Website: lowes
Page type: cart
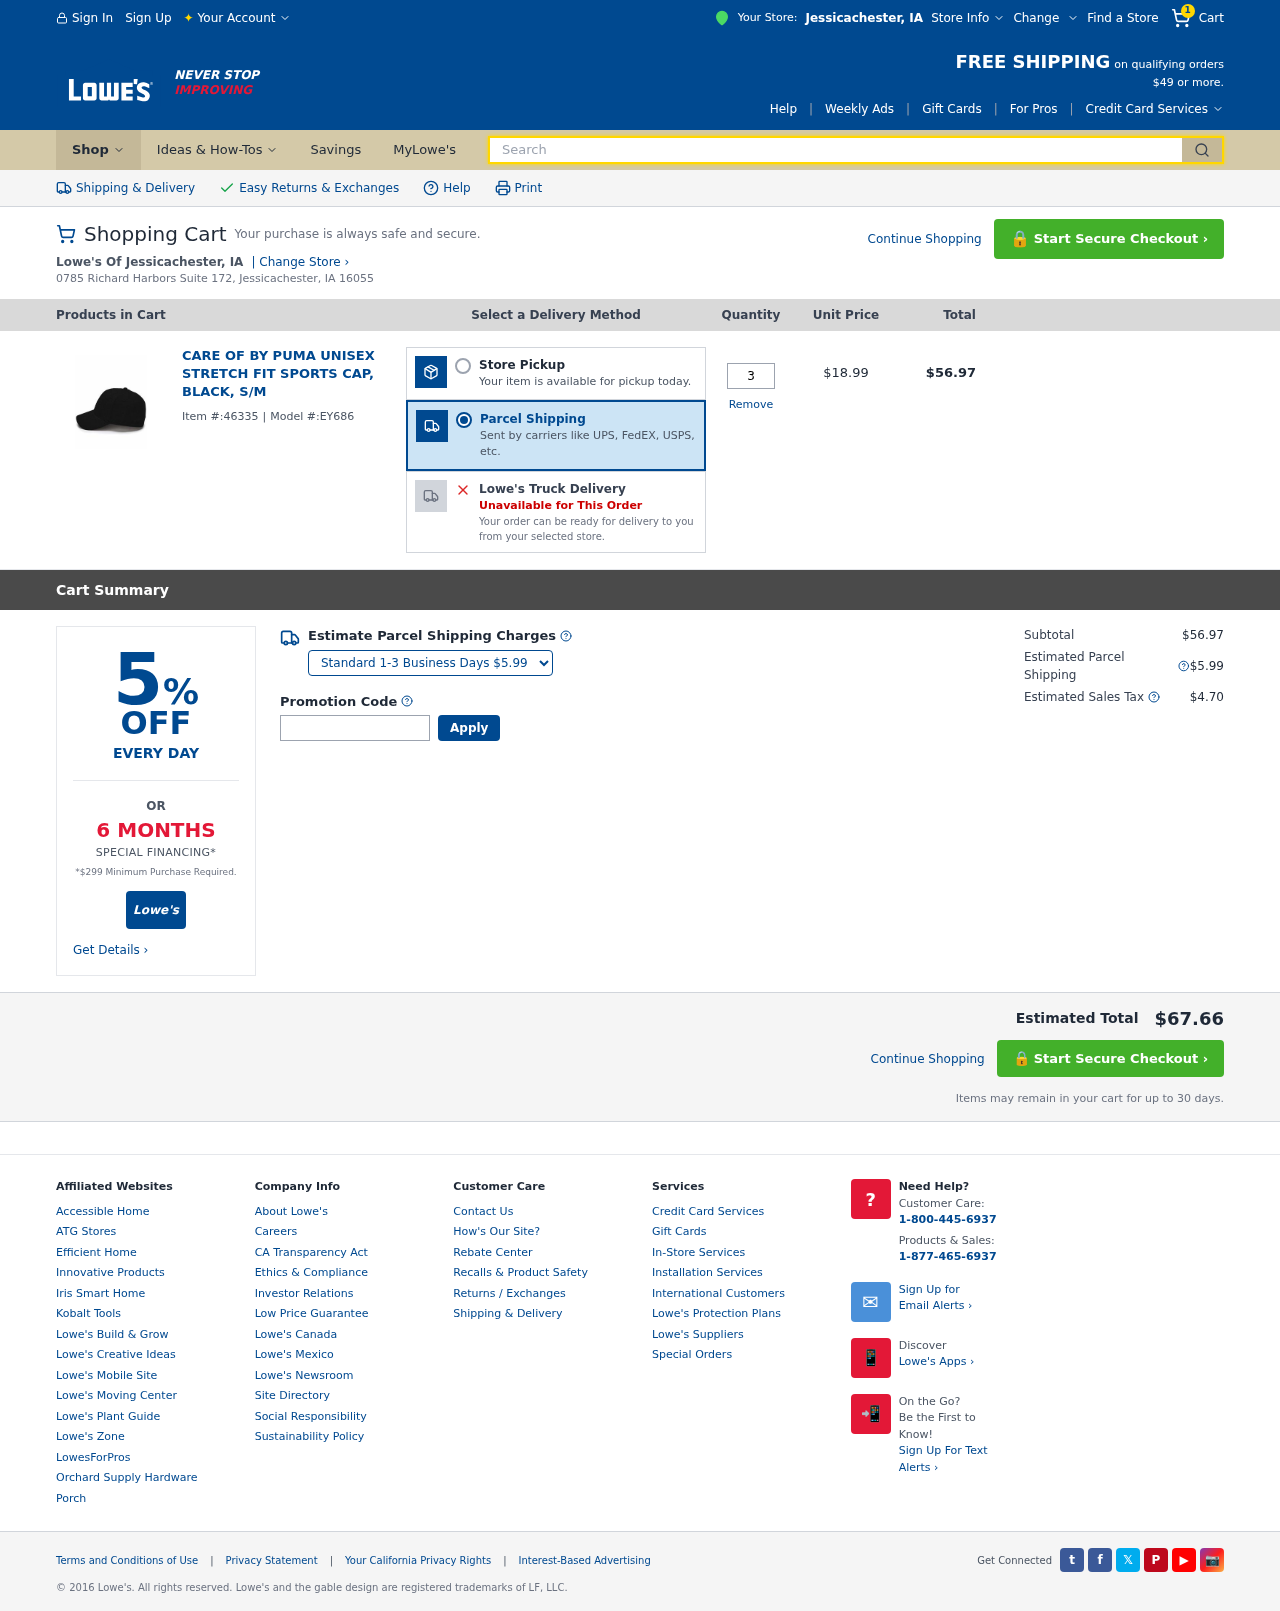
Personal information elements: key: PII_CITY
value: Jessicachester
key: PII_STATE_ABBR
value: IA
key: PII_STREET
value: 0785 Richard Harbors Suite 172
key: PII_CITY_STATE_ZIP
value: Jessicachester, IA 16055
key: PII_PROMO_CODE
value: SAVE62
Product elements: key: PRODUCT1_NAME
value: CARE OF by PUMA Unisex Stretch Fit Sports Cap, Black, S/M
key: PRODUCT1_PRICE
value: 18.99
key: PRODUCT1_QUANTITY
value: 3
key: PRODUCT1_ITEM_ID
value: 46335
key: PRODUCT1_MODEL_ID
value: EY686
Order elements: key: ORDER_NUM_ITEMS
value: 1
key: ORDER_ITEM_TOTAL
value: $56.97
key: ORDER_SUBTOTAL
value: $56.97
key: ORDER_SHIPPING_COST
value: $5.99
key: ORDER_TAX
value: $4.70
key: ORDER_TOTAL
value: $67.66
Search elements: key: HEADER_SEARCH
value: Search